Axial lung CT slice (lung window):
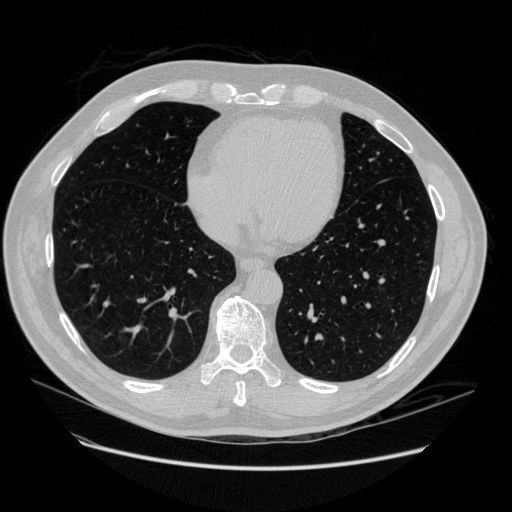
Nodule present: no